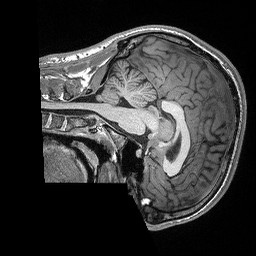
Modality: T1w
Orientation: sagittal
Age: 24
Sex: male
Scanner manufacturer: siemens
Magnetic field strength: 3 T
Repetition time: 2.3 s
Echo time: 0.00298 s